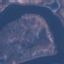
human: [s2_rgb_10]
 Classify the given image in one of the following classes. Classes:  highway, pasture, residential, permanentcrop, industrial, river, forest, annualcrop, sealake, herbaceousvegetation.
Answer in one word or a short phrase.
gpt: River